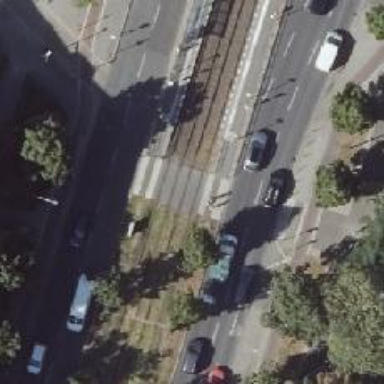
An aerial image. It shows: Unmarked footway crossing with pedestrian island.